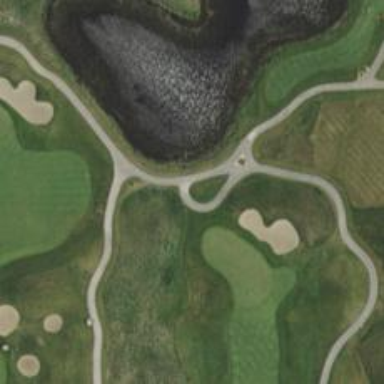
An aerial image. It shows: Path for both road and golf.